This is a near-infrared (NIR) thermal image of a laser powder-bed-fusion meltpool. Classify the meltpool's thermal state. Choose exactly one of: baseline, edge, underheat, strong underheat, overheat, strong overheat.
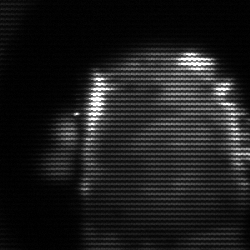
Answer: baseline